七年级 · 度量几何学
如图, $E O \perp C D$, 垂足为 $O, O A$ 平分 $\angle E O D$, 则 $\angle B O D$ 的度数为 ( )

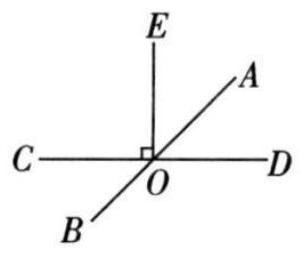
$120^{\circ}$
B. $130^{\circ}$
C. $135^{\circ}$
D. $140^{\circ}$

第 II 卷（非选择题）
答案: C